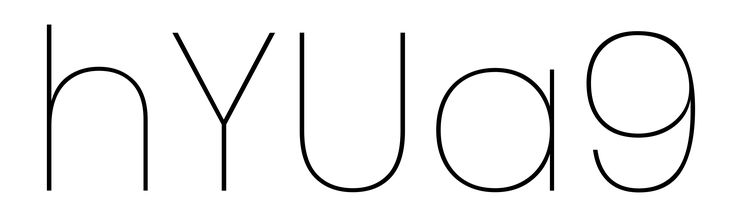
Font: Poppins-Thin